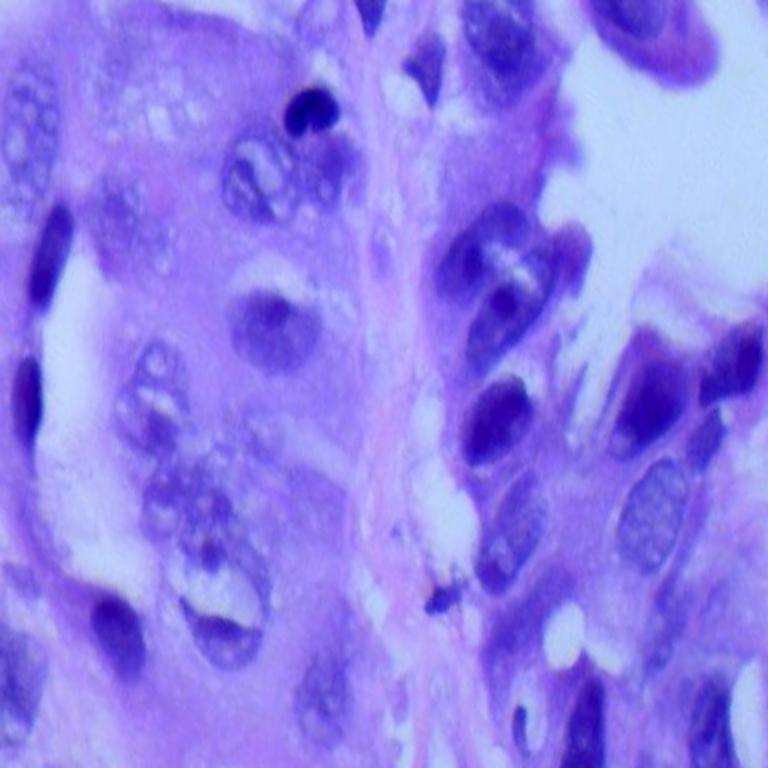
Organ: lung
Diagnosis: adenocarcinomas